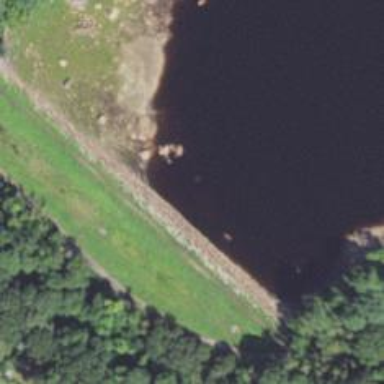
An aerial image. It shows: Dam along waterway.